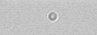
Label: camera_spot